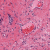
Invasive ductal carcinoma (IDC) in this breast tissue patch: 0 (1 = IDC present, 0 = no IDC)